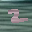
Label: 2